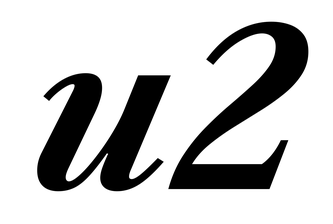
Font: LibreCaslonText-Italic_Bold_Italic